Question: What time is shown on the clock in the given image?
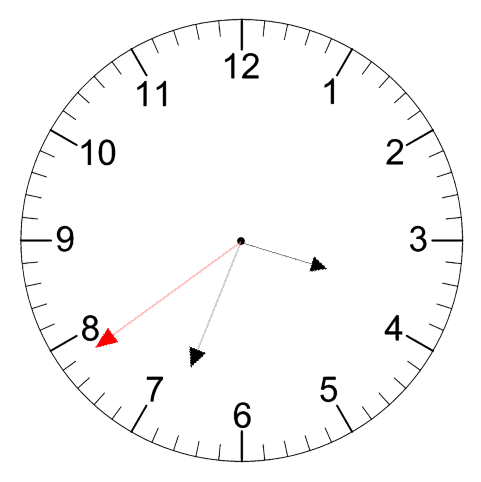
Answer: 03:33:39